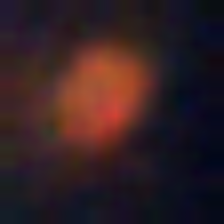
Taxon: NanoPlankton
Group: Other